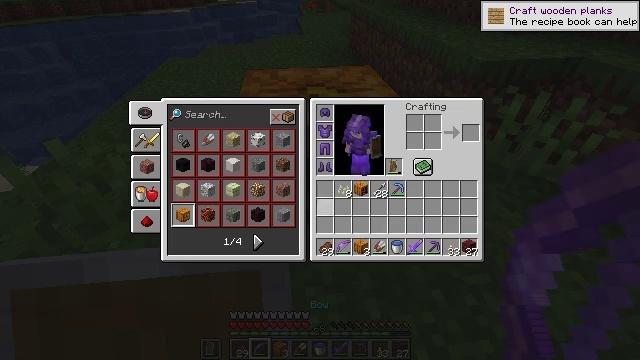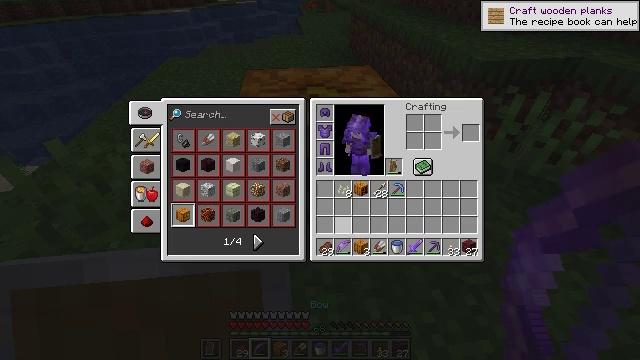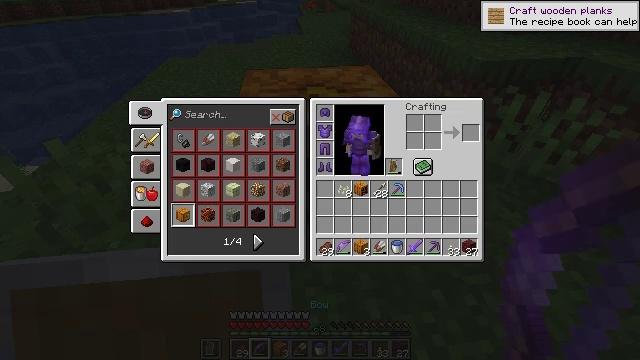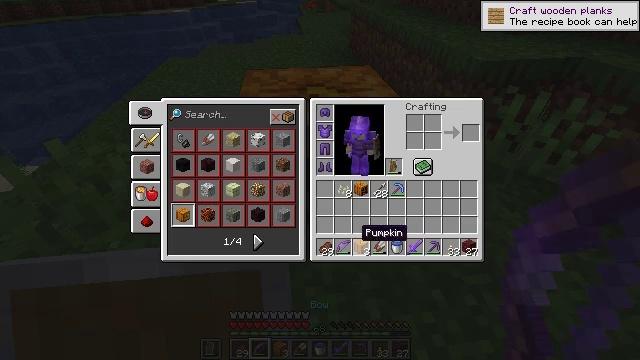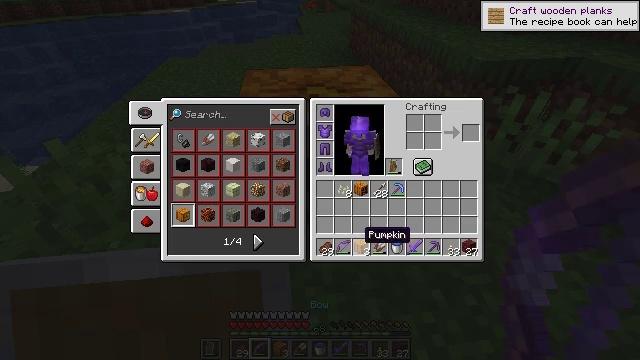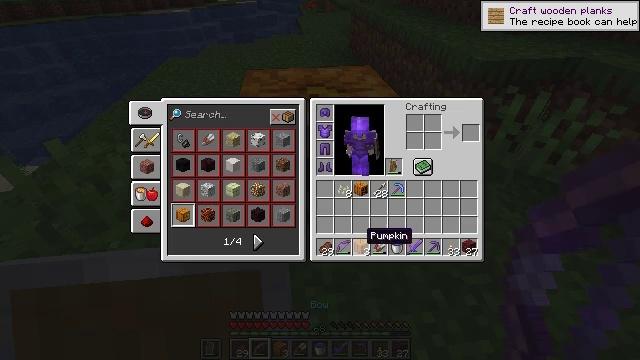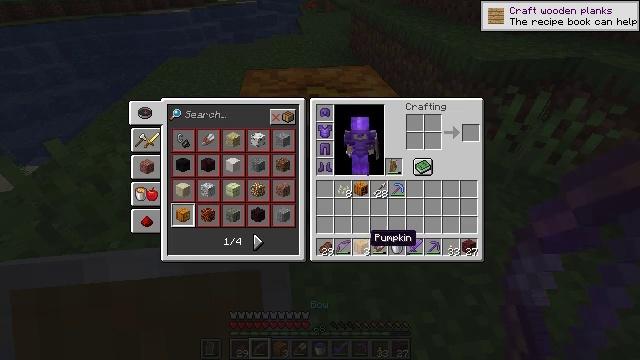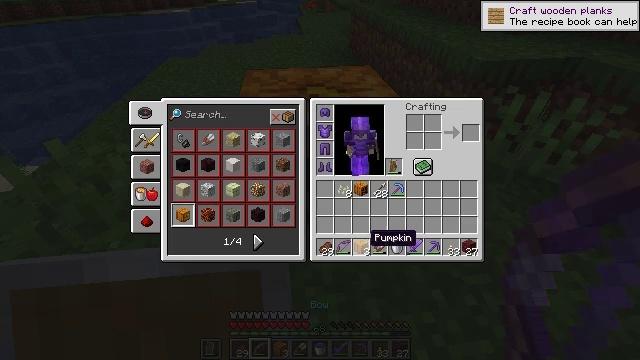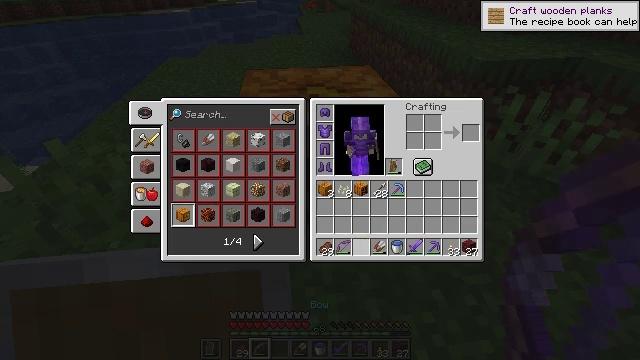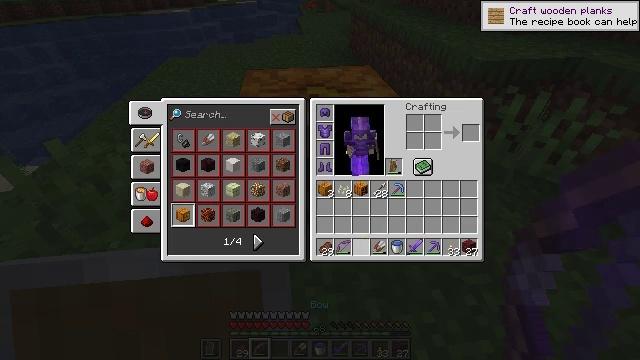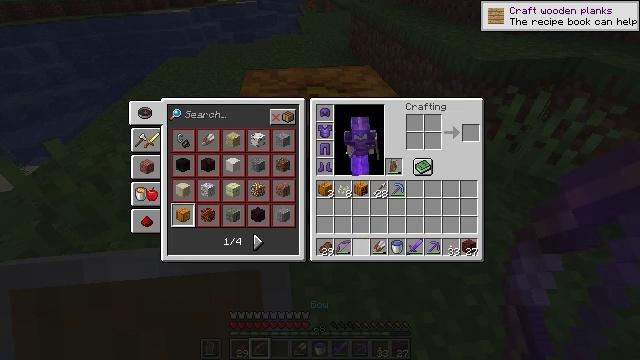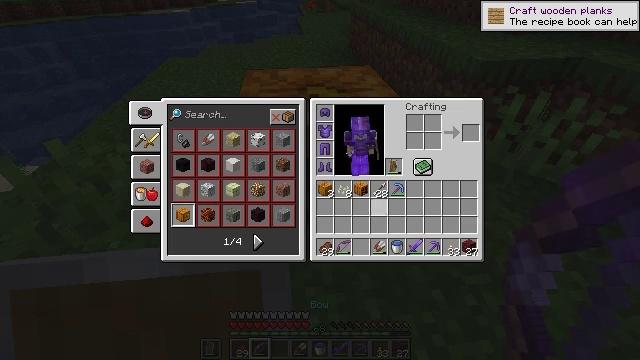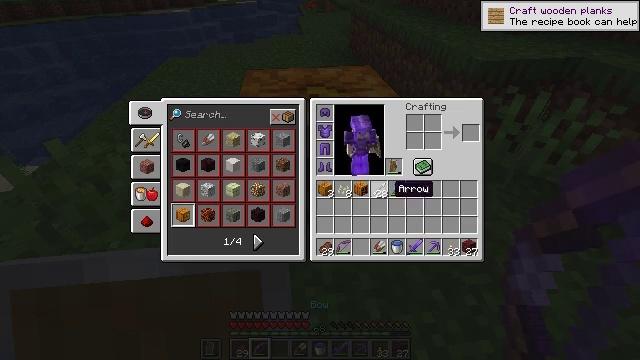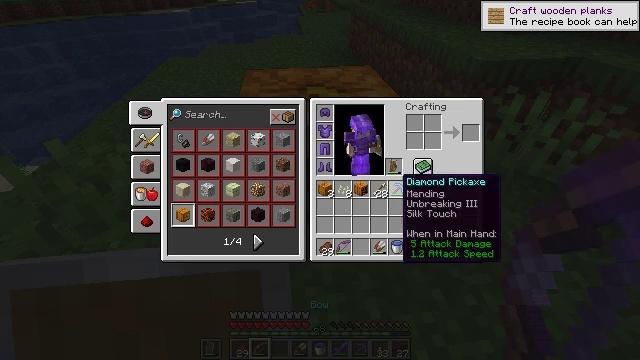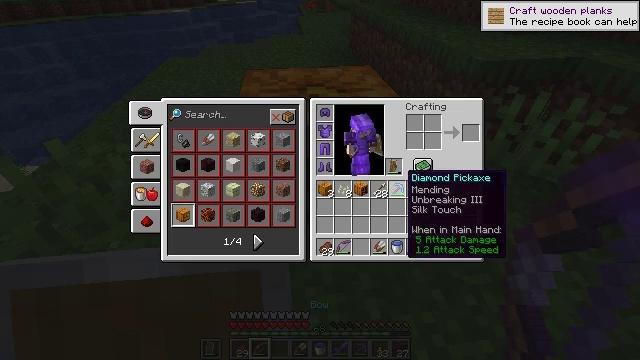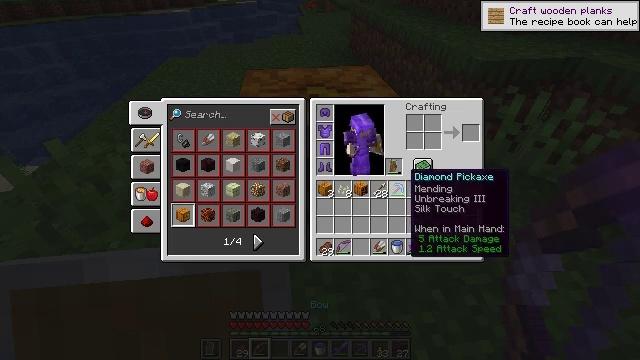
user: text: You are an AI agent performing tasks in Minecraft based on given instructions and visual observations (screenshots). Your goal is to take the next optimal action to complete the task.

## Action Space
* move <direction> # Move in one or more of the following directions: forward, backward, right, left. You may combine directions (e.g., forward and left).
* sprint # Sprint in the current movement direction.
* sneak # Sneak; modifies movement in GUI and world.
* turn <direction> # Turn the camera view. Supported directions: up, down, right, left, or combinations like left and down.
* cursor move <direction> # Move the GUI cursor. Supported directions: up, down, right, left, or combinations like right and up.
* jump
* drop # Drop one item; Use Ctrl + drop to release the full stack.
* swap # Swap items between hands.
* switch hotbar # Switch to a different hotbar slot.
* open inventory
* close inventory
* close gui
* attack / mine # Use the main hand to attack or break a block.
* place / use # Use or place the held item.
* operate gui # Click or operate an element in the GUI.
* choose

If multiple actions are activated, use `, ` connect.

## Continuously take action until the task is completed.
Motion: motion action
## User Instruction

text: Collect a carved pumpkin for decoration.
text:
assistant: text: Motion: sneak, turn right and down
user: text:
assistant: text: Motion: sneak, turn down
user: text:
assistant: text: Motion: sneak
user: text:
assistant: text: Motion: sneak
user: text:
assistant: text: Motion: sneak
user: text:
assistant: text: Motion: sneak
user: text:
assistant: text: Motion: sneak
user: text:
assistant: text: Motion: sneak, use / place
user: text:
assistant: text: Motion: sneak, use / place
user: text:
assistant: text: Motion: sneak, use / place
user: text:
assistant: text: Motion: sneak, turn right and up
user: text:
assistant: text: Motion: sneak, turn right and up
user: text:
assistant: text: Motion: sneak, turn right and up
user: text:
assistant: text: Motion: sneak
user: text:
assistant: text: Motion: sneak
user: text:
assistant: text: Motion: sneak
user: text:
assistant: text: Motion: sneak
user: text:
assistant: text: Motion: sneak
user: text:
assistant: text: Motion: sneak
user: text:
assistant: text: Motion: sneak, use / place
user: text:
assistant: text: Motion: sneak, use / place
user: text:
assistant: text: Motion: sneak, use / place
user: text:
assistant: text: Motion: sneak
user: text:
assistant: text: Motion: sneak
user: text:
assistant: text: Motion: sneak
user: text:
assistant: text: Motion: sneak
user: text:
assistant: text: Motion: sneak, close inventory
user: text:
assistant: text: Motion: turn left, close inventory
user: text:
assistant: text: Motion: close inventory
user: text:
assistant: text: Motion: no_op